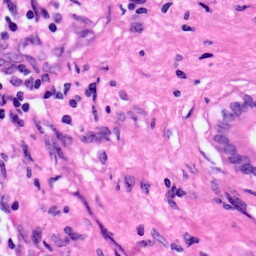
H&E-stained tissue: Pancreatic